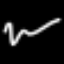
Label: squiggle